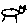
Label: cat